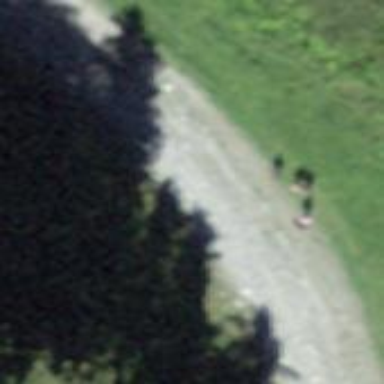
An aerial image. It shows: Downhill track.